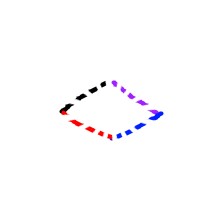
Shape: rhombus